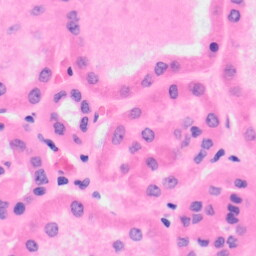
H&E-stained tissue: Kidney